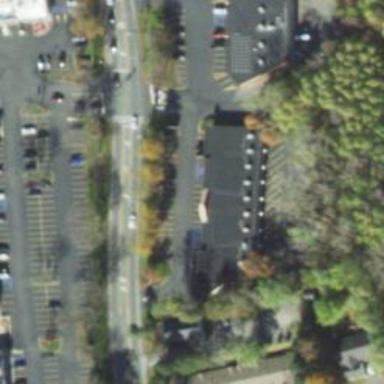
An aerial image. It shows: Fitness center located in leisure land.